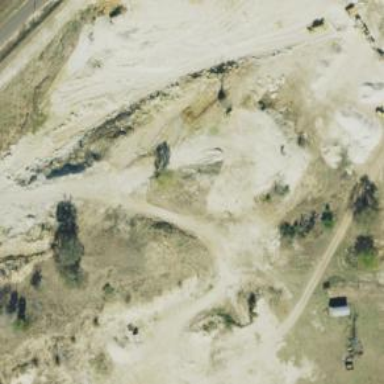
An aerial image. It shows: Quarry area.